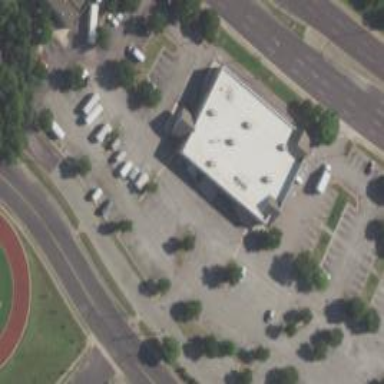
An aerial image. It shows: Commercial building housing pharmacy.